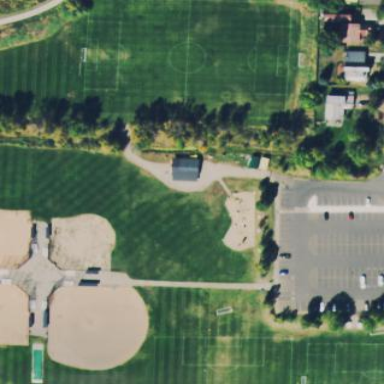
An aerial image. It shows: Baseball pitch for leisure land.